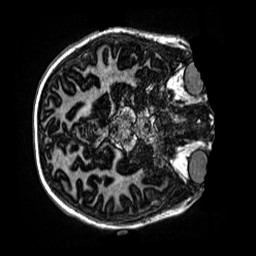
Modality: MP2RAGE
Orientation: axial
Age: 12
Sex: female
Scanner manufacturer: siemens
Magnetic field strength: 3 T
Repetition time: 4 s
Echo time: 0.00299 s